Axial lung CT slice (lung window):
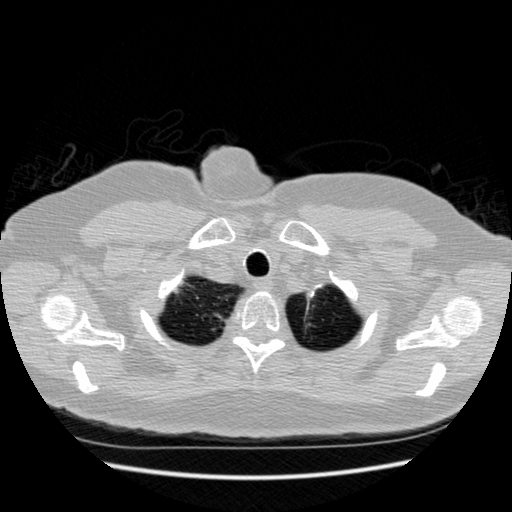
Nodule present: no